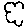
Label: cloud